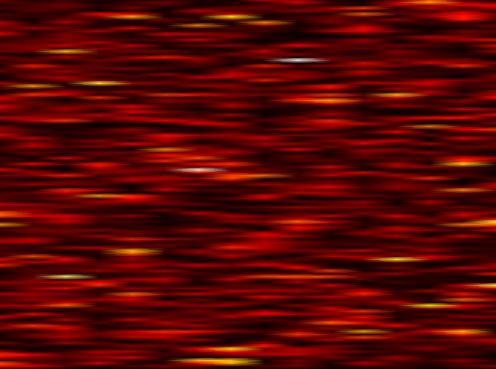
Label: UFMC